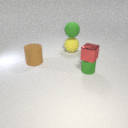
small red metal cube above small green metal cylinder